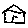
Label: house